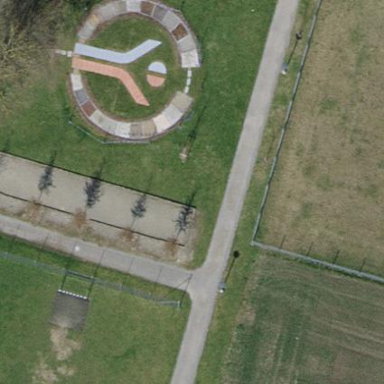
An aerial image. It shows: Boules pitch with fine gravel surface.